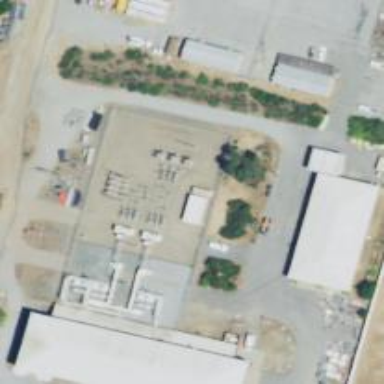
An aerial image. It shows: Power substation.